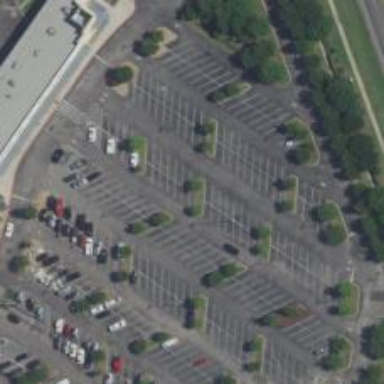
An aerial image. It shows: Trolley bay.